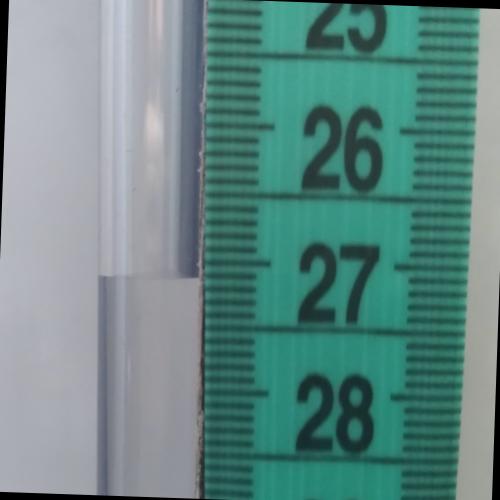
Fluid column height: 27.1 cm